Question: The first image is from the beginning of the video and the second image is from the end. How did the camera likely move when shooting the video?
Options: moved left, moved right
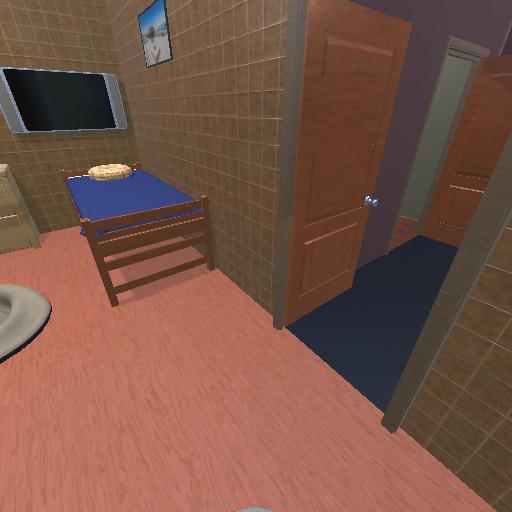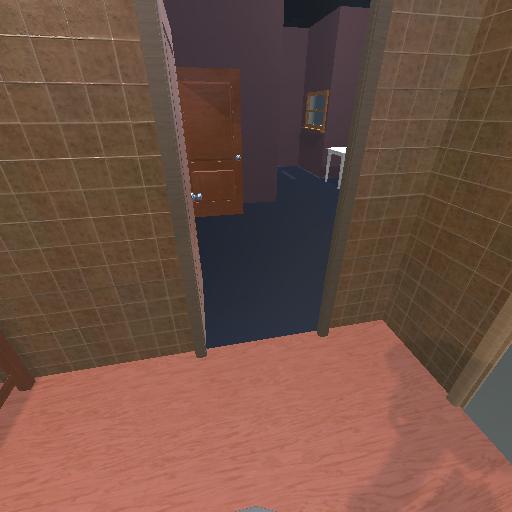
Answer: moved left